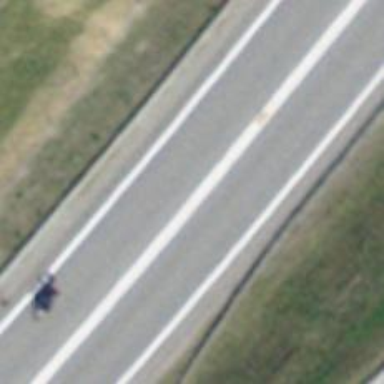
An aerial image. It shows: Asphalt motorway categorized as trunk road.